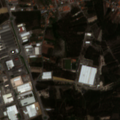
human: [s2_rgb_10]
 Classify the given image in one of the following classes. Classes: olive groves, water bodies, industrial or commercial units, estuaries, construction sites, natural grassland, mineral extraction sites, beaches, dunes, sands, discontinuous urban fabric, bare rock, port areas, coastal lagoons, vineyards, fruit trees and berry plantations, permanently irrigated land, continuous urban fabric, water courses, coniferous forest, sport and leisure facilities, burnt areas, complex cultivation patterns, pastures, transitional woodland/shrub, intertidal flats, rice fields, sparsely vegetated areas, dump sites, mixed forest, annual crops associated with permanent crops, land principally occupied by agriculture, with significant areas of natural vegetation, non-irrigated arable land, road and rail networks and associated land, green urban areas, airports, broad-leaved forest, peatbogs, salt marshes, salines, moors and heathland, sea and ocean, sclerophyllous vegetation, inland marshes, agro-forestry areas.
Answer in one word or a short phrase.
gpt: discontinuous urban fabric, industrial or commercial units, land principally occupied by agriculture, with significant areas of natural vegetation, coniferous forest